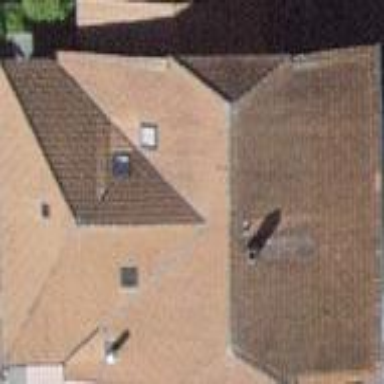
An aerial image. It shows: Building with roof made of roof tiles.